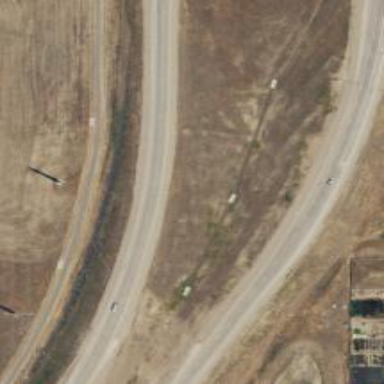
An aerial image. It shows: This image shows trunk highway that functions as expressway.